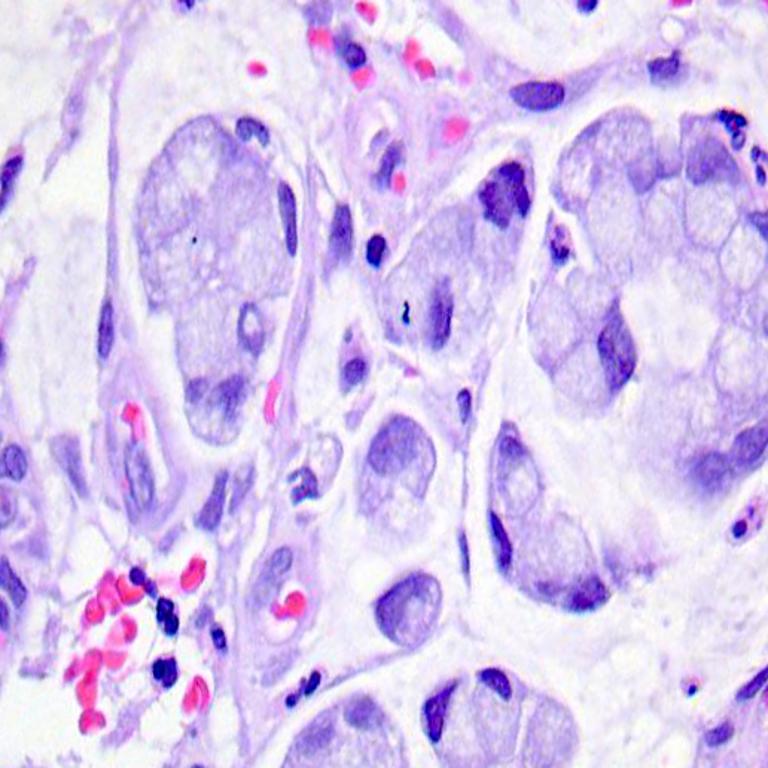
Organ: colon
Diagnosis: adenocarcinomas